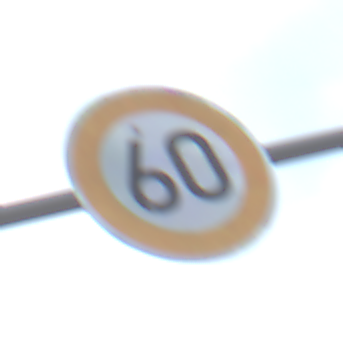
Verkehrszeichen: Geschwindigkeit60
Umgebung: Outdoor, Nature
Tageszeit: SunriseSunset
Wetter: PartlyCloudy
Licht: Natural
Jahreszeit: NotSpecified
Kontrast: LowContrast